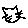
Label: cat